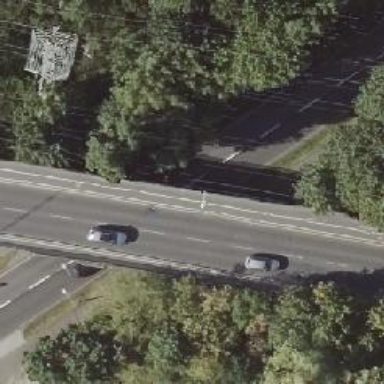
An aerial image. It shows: Primary highway with asphalt surface and separate sidewalks on both sides. The road has lane markings.